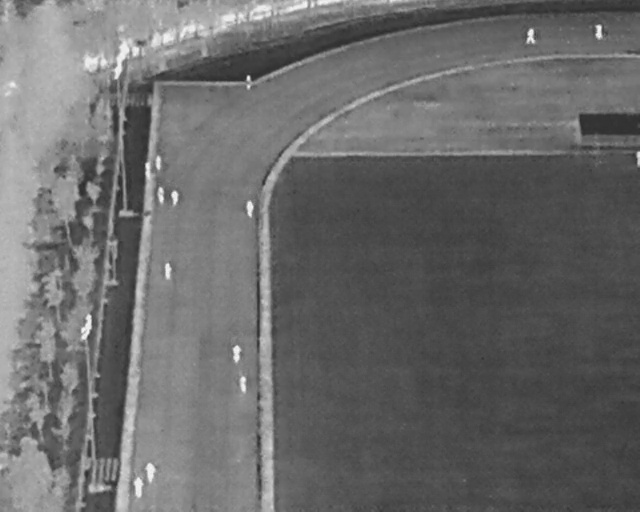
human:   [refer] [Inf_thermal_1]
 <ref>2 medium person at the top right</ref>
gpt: <box>[[91, 5, 94, 7, 2], [81, 6, 84, 7, 2]]</box>

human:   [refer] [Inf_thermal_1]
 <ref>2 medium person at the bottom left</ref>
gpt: <box>[[21, 91, 25, 93, 2], [19, 94, 23, 96, 2]]</box>

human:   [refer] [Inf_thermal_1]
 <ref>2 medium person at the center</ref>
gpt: <box>[[37, 39, 40, 41, 2], [35, 68, 38, 70, 2]]</box>

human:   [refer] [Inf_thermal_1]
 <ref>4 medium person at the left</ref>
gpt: <box>[[25, 37, 28, 39, 2], [21, 32, 24, 33, 2], [23, 37, 26, 39, 2], [24, 51, 27, 54, 2]]</box>